Field crop: maize
Growth stage: 2
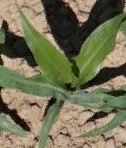
Species: maize